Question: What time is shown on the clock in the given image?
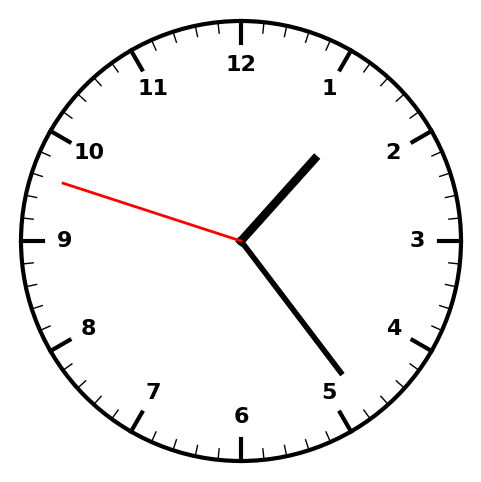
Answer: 01:23:48